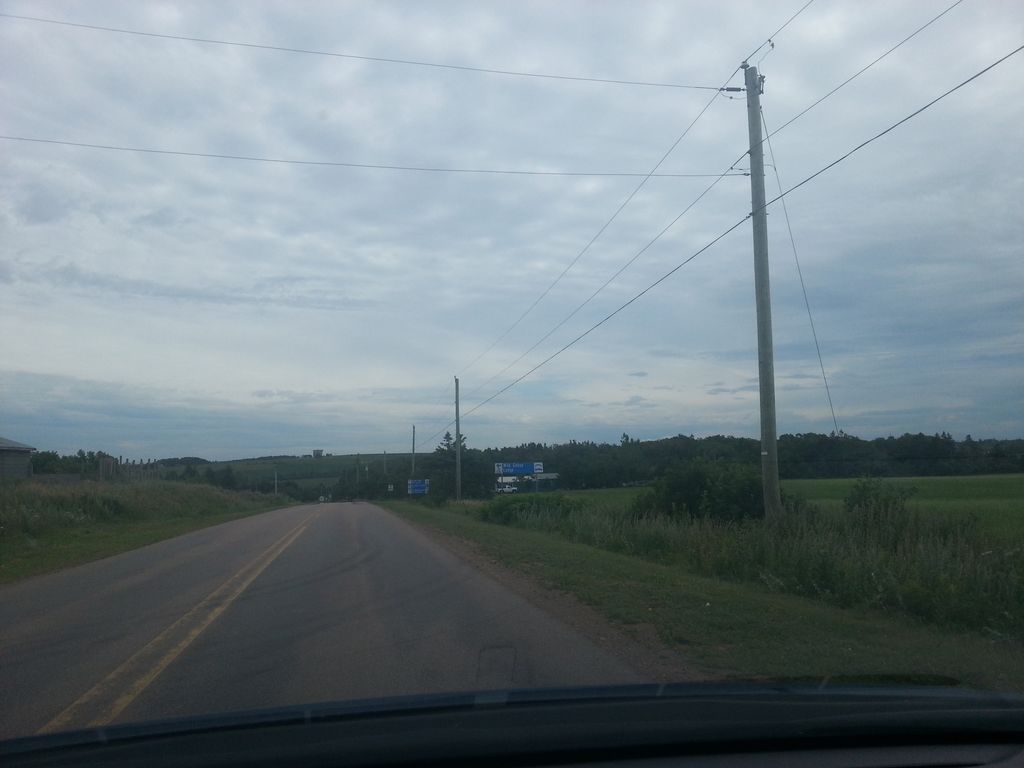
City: charlottetown